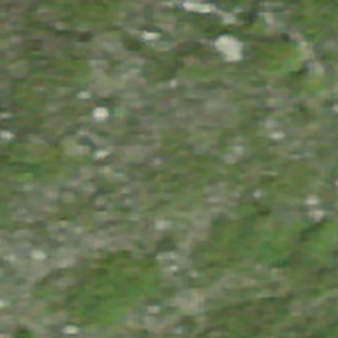
Label: other